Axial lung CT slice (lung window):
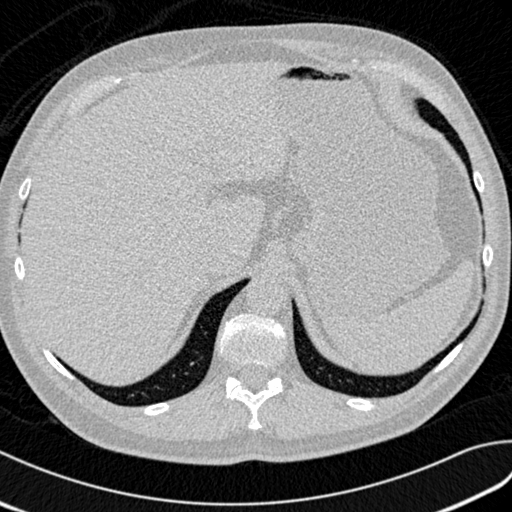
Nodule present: no